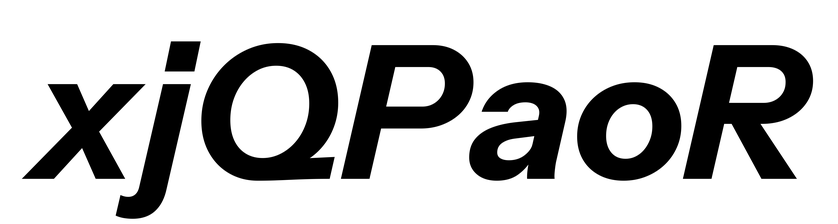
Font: InstrumentSans-Italic_Bold_Italic